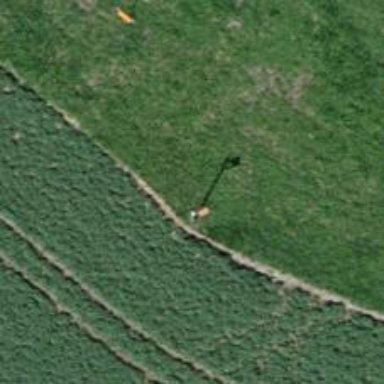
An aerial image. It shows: Pipeline marker.